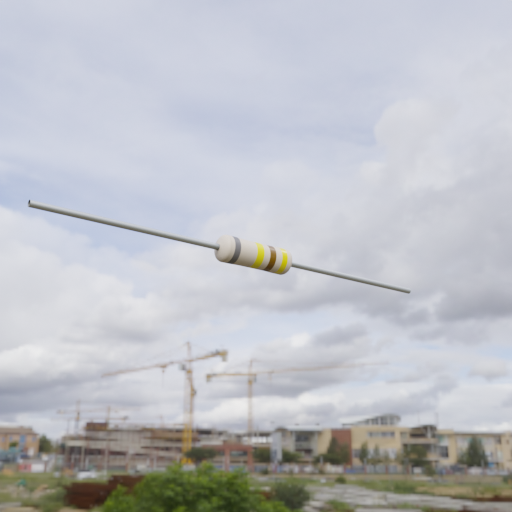
Resistor colour bands (in order): gray, yellow, brown, yellow